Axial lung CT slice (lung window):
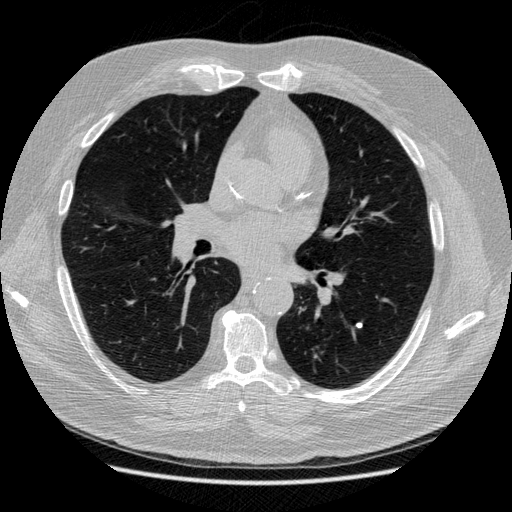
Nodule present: yes
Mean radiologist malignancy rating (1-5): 1